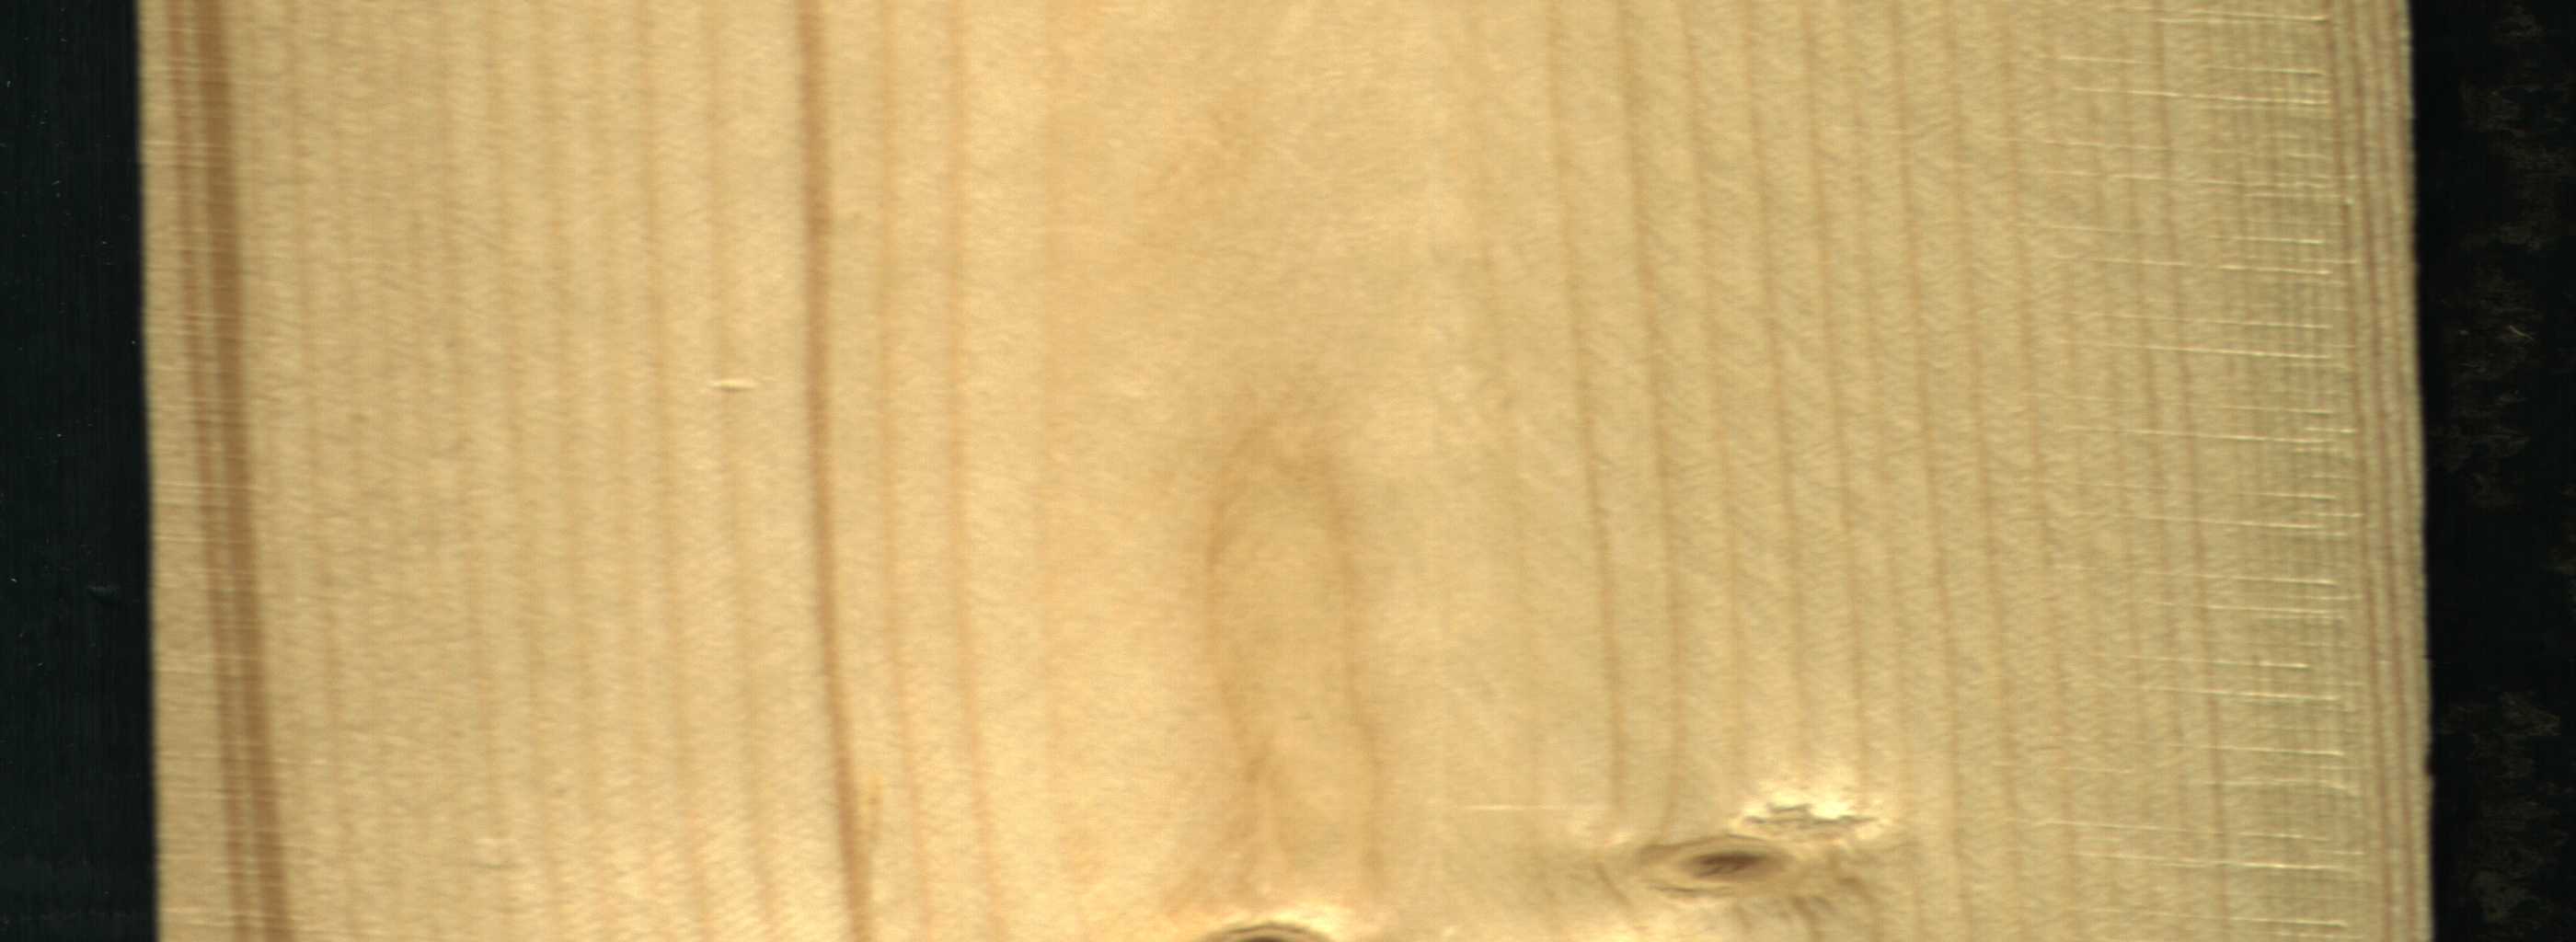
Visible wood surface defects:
Quartzity
Live_Knot
Live_Knot